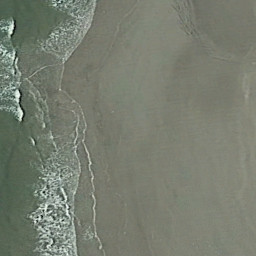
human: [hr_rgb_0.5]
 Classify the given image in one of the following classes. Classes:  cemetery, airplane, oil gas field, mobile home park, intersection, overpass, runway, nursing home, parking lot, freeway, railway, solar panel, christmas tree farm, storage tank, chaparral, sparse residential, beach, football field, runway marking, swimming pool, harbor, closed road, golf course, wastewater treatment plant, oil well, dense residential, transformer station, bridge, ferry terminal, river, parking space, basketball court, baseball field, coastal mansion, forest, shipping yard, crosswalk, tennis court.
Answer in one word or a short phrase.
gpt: beach